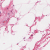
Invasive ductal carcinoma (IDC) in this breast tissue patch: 0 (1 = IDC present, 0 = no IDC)